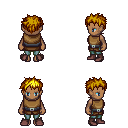
a pixel art fantasy rpg character, female body template, human, dark skin, leather chest armor, teal pants, blonde bedhead hairstyle, maroon shoes, four views (front, back, left, right), 2x2 character sprite sheet, small pixel art, hard edges, no anti-aliasing